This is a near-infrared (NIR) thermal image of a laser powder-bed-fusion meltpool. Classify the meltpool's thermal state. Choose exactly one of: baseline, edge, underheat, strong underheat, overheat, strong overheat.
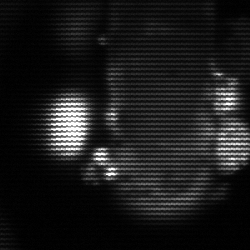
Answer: strong underheat